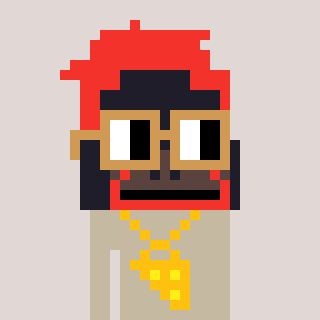
a pixel art character with square brown glasses, a orangutan-shaped head and a bege-colored body on a warm background